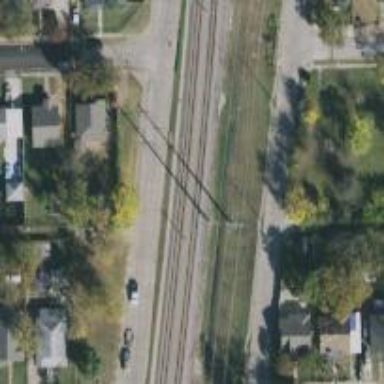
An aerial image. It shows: Power pole.